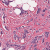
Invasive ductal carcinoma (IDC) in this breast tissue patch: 1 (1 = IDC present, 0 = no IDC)